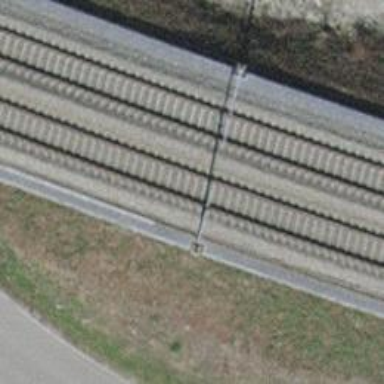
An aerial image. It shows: Solitary milestone along the railway.